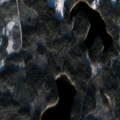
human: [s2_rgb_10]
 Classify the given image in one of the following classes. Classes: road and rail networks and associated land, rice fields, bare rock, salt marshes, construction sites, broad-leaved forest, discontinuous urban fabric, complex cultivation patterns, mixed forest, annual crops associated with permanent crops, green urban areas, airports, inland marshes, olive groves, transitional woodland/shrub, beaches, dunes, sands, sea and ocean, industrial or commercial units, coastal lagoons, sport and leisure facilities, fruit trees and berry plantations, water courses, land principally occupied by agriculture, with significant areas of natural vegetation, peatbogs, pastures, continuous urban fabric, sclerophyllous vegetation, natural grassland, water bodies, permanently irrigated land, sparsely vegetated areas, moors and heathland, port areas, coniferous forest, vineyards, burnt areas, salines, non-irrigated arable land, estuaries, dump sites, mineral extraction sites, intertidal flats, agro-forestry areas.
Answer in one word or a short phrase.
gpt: land principally occupied by agriculture, with significant areas of natural vegetation, coniferous forest, mixed forest, transitional woodland/shrub